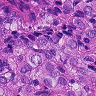
Metastatic tissue present: yes